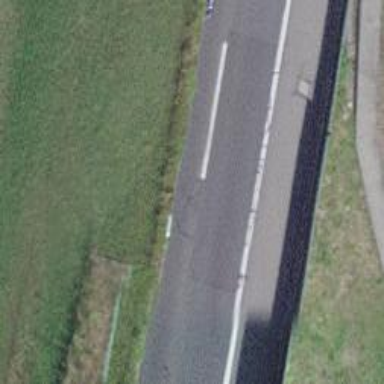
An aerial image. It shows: Motorway bridge.